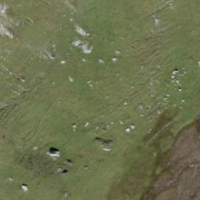
EUNIS habitat code: 23
Species observed at this site:
Dactylorhiza viridis